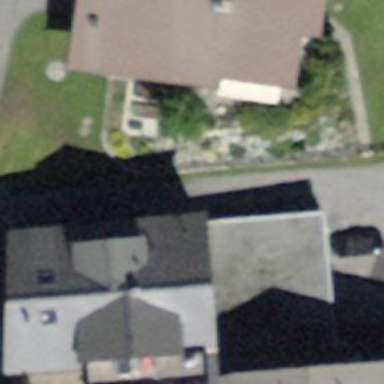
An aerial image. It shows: Building with tiled roof.